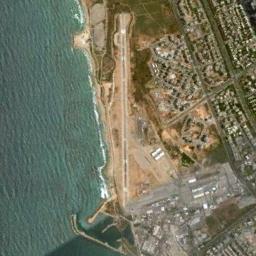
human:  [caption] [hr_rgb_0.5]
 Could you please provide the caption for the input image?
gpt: The airport is built by the sea and the sea water is light blue .

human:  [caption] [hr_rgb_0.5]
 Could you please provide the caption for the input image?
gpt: There is an airport between the sea and many buildings .

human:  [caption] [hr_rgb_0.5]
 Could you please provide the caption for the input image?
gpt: The airport is in the middle of a sea and residential area .

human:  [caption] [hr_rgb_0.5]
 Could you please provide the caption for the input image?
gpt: An airport with a runway next to the sea and some buildings arranged neatly beside .

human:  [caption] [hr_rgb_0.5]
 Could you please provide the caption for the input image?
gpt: The airport is beside the lake .